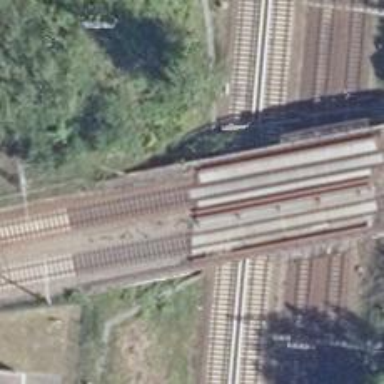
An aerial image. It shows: Bridge over electrified railway with contact lines.